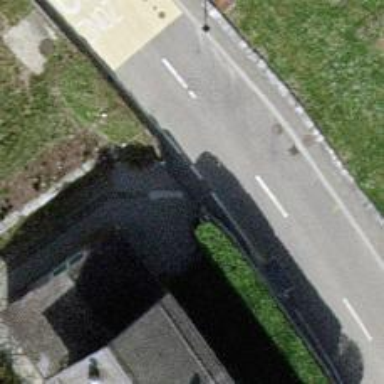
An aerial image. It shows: Gate.